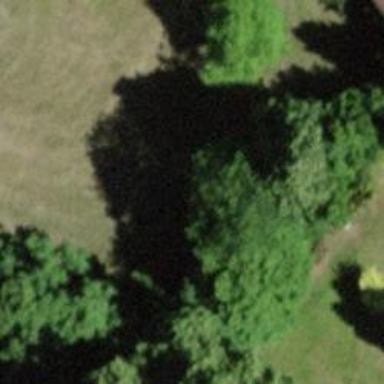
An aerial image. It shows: Deciduous tree with broadleaved leaves.